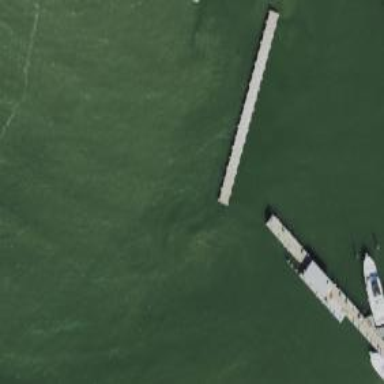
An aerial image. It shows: Footway leading to man-made pier.